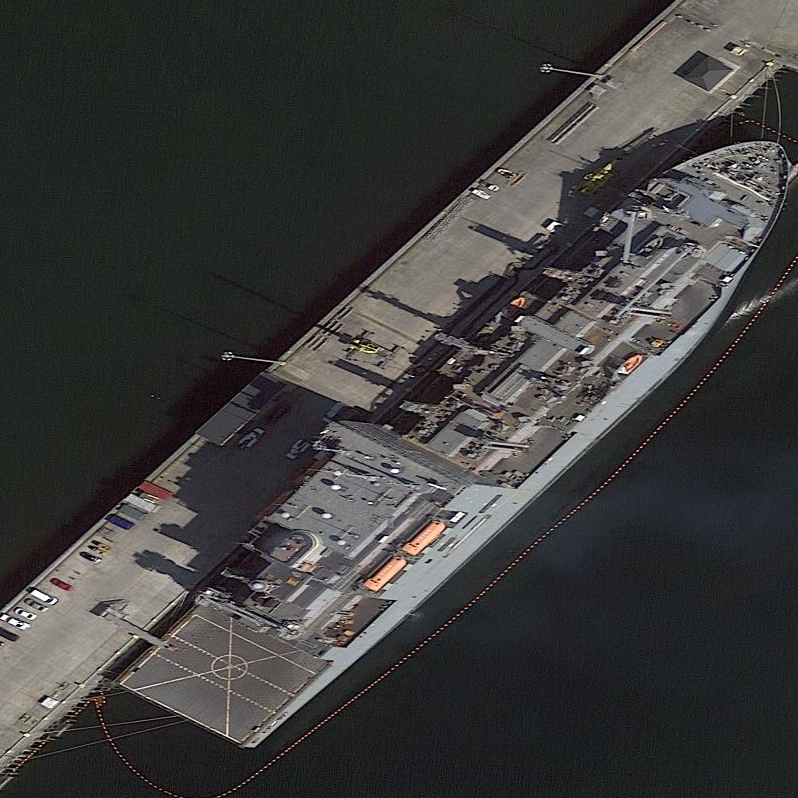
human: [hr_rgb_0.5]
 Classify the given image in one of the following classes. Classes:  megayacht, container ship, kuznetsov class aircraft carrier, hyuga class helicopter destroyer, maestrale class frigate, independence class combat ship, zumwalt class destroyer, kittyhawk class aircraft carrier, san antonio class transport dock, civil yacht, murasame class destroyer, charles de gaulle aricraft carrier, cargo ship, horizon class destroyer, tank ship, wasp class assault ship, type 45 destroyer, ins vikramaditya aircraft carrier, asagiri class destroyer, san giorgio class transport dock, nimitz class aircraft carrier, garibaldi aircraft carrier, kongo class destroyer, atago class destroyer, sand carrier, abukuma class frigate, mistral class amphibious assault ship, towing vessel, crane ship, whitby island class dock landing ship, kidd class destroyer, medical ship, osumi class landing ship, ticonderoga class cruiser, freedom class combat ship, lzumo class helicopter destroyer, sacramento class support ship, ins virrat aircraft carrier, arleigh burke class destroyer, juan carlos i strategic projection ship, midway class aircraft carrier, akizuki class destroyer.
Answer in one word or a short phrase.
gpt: Crane ship